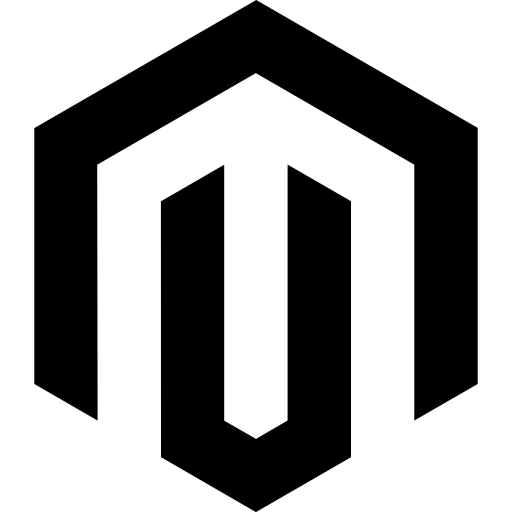
Tags: icon, FontAwesome, fa-icon, brand, magento